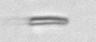
Label: fiber